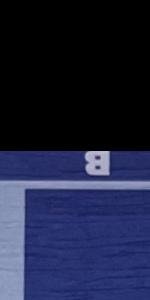
Label: Empty